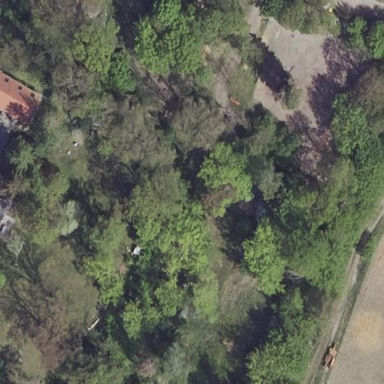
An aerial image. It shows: Forest area.